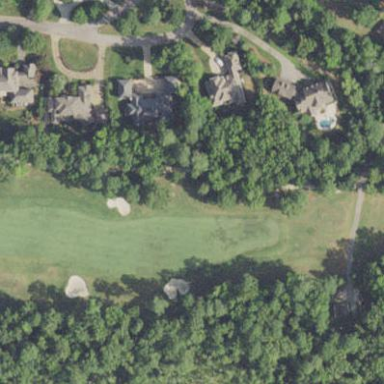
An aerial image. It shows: Rough grassy area used for golf.